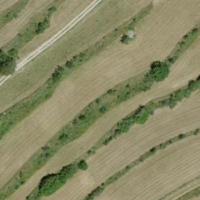
EUNIS habitat code: 26
Species observed at this site:
Erebia euryale